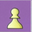
Piece: wP